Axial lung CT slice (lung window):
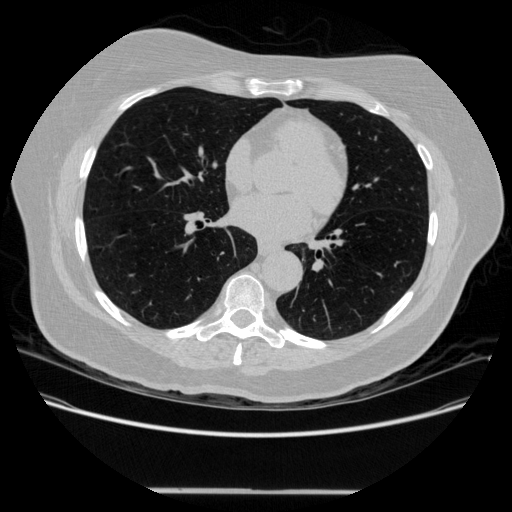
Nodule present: no